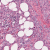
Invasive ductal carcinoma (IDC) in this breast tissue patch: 1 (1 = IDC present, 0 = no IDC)